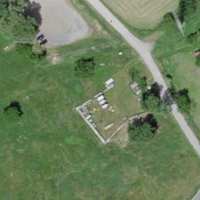
EUNIS habitat code: 23
Species observed at this site:
Cornus sanguinea